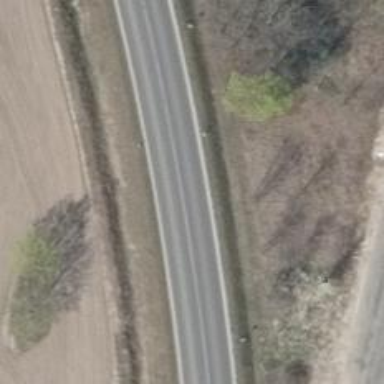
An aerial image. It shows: Secondary road with asphalt surface.